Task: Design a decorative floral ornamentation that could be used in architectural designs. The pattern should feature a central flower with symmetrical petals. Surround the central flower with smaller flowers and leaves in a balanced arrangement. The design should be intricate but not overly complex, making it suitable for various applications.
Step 1329:
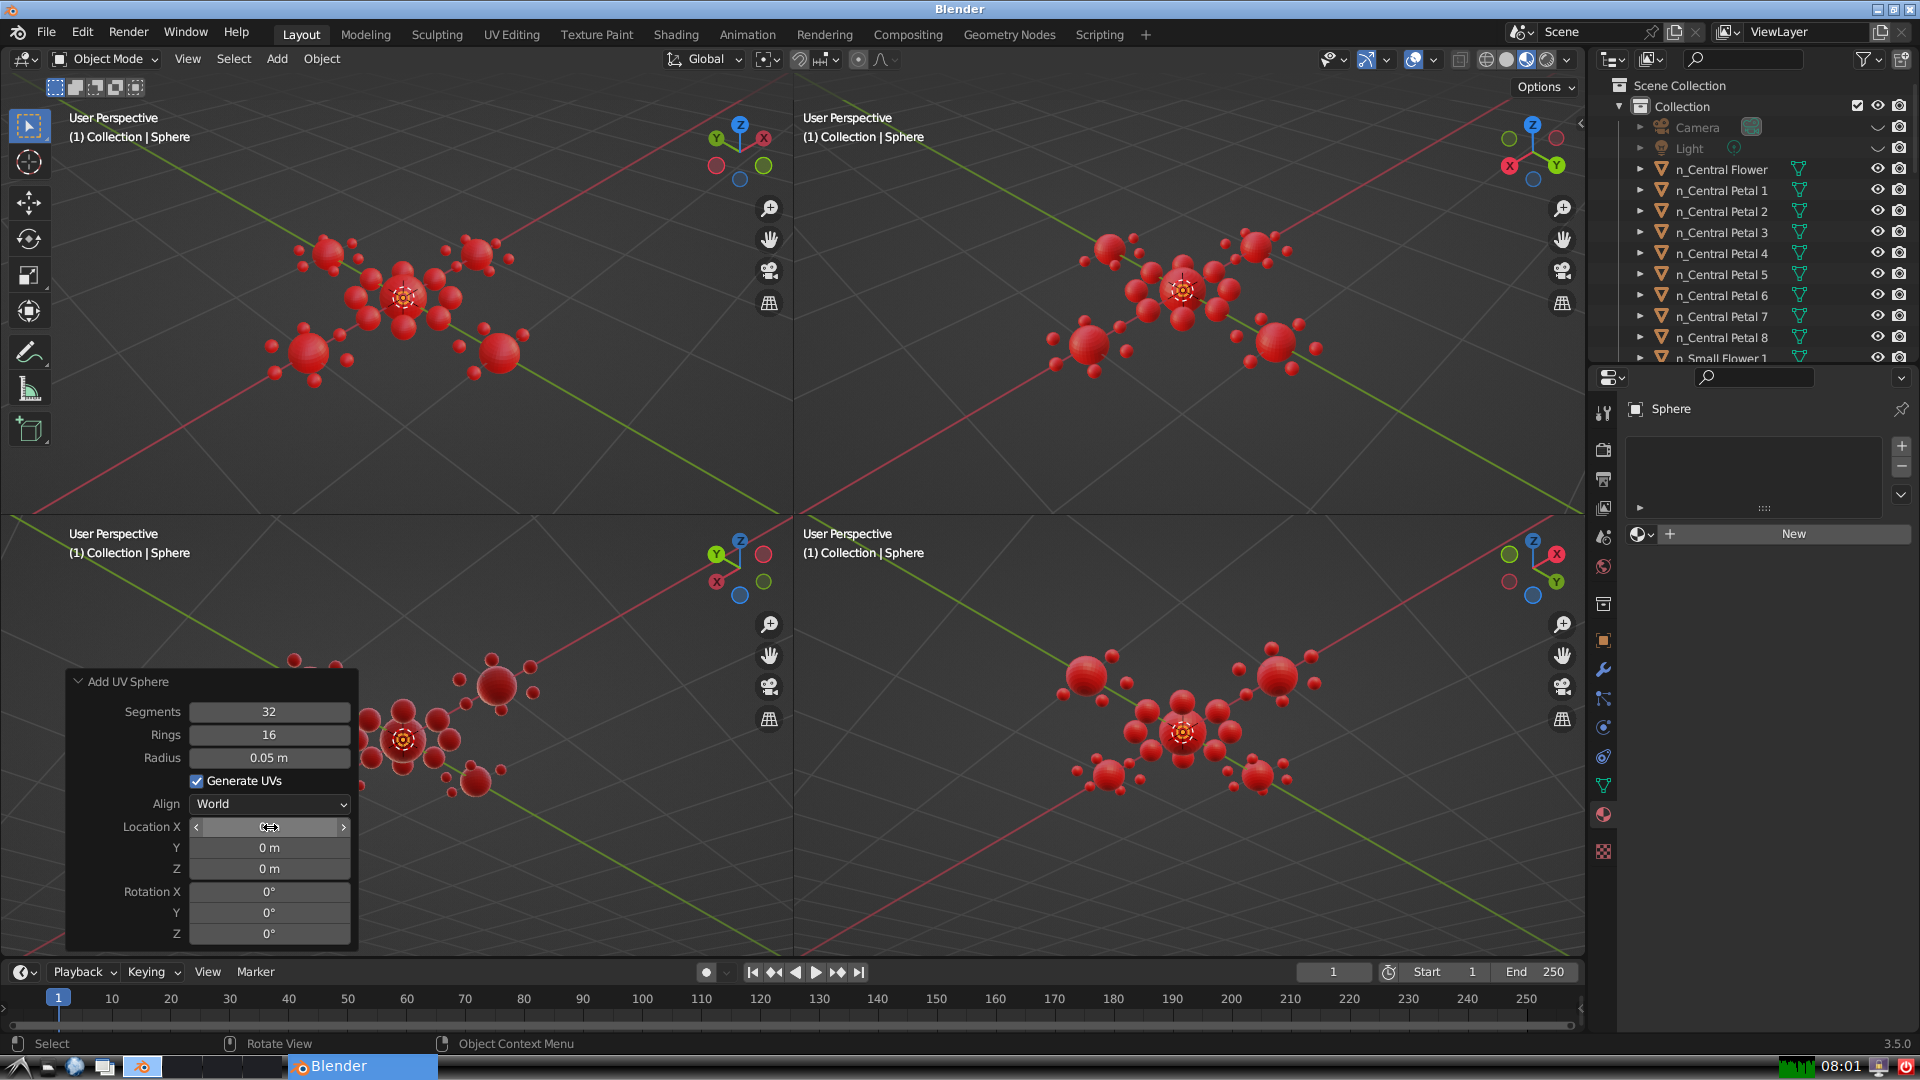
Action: click: no